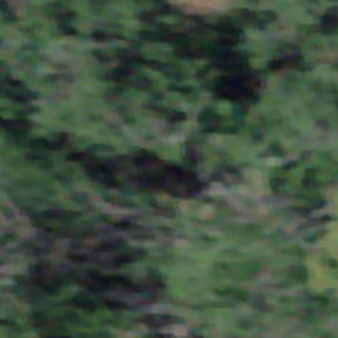
Label: other